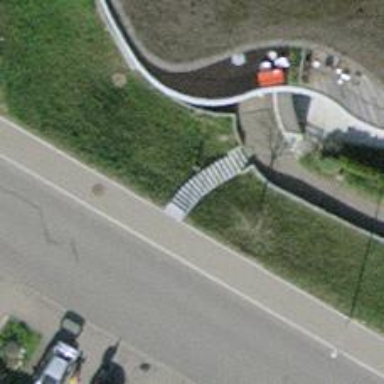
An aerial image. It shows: Road with steps.